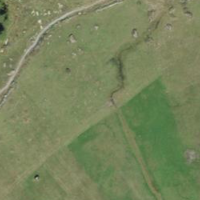
EUNIS habitat code: 23
Species observed at this site:
Melitaea athalia
Rumex alpinus